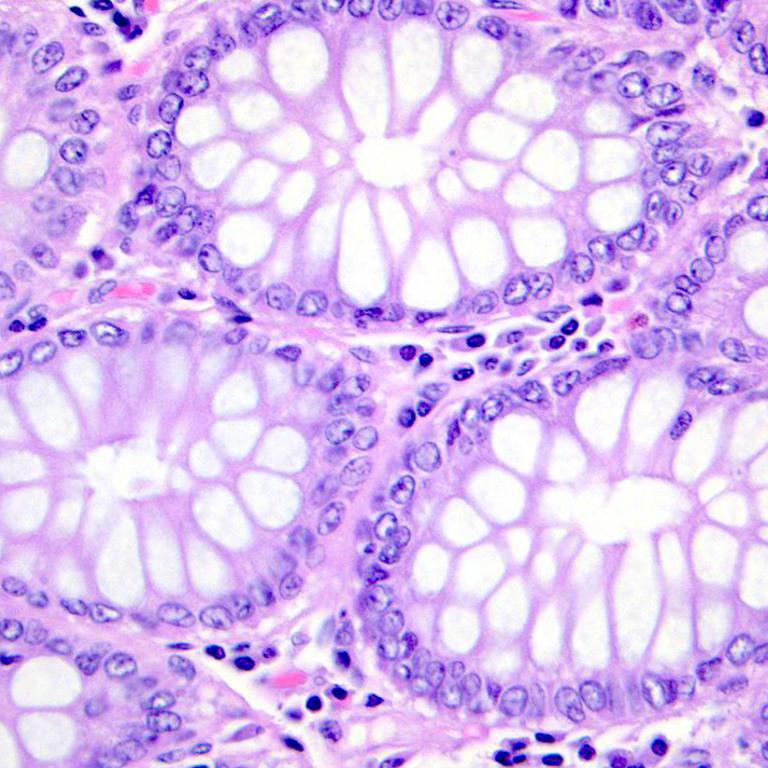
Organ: colon
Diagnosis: benign